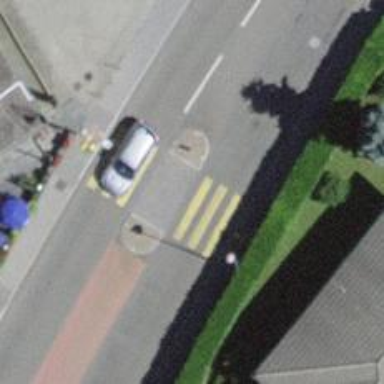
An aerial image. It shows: Uncontrolled zebra crossing with island. The crossing is marked with zebra stripes.